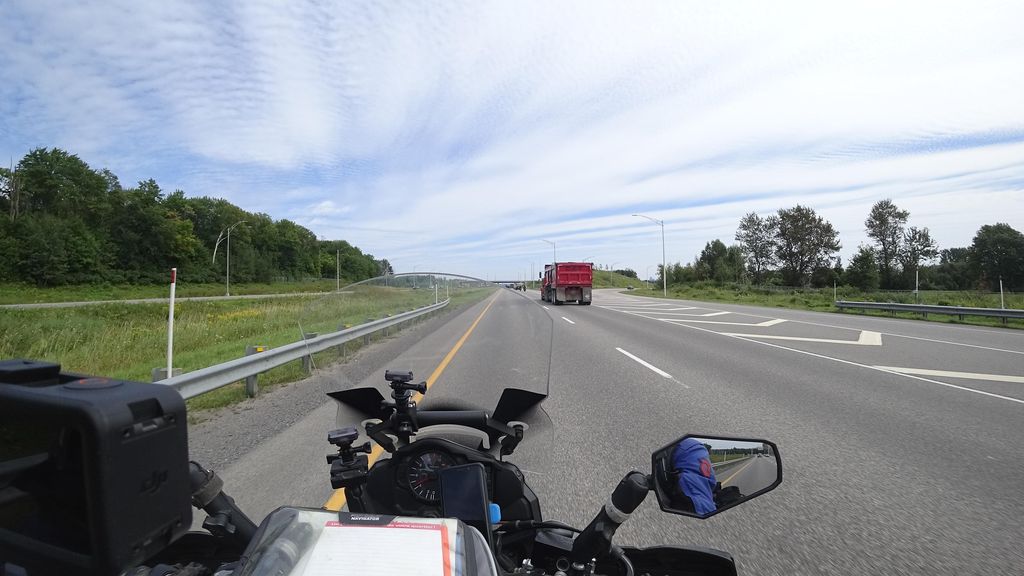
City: quebec_city